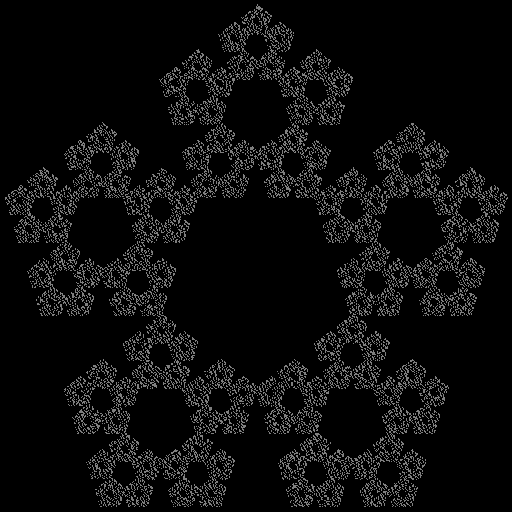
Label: sierpinski_pentagon